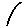
Label: line